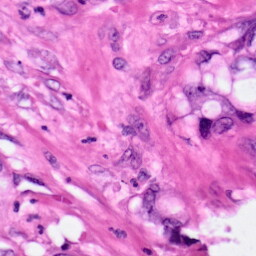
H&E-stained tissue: Pancreatic